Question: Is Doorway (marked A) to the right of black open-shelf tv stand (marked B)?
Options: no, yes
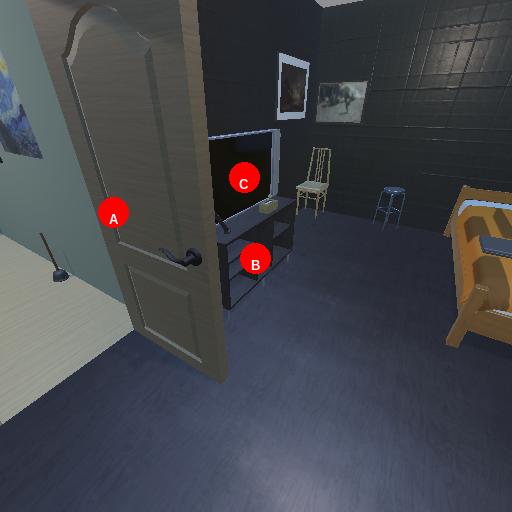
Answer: no